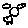
Label: bird